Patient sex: F
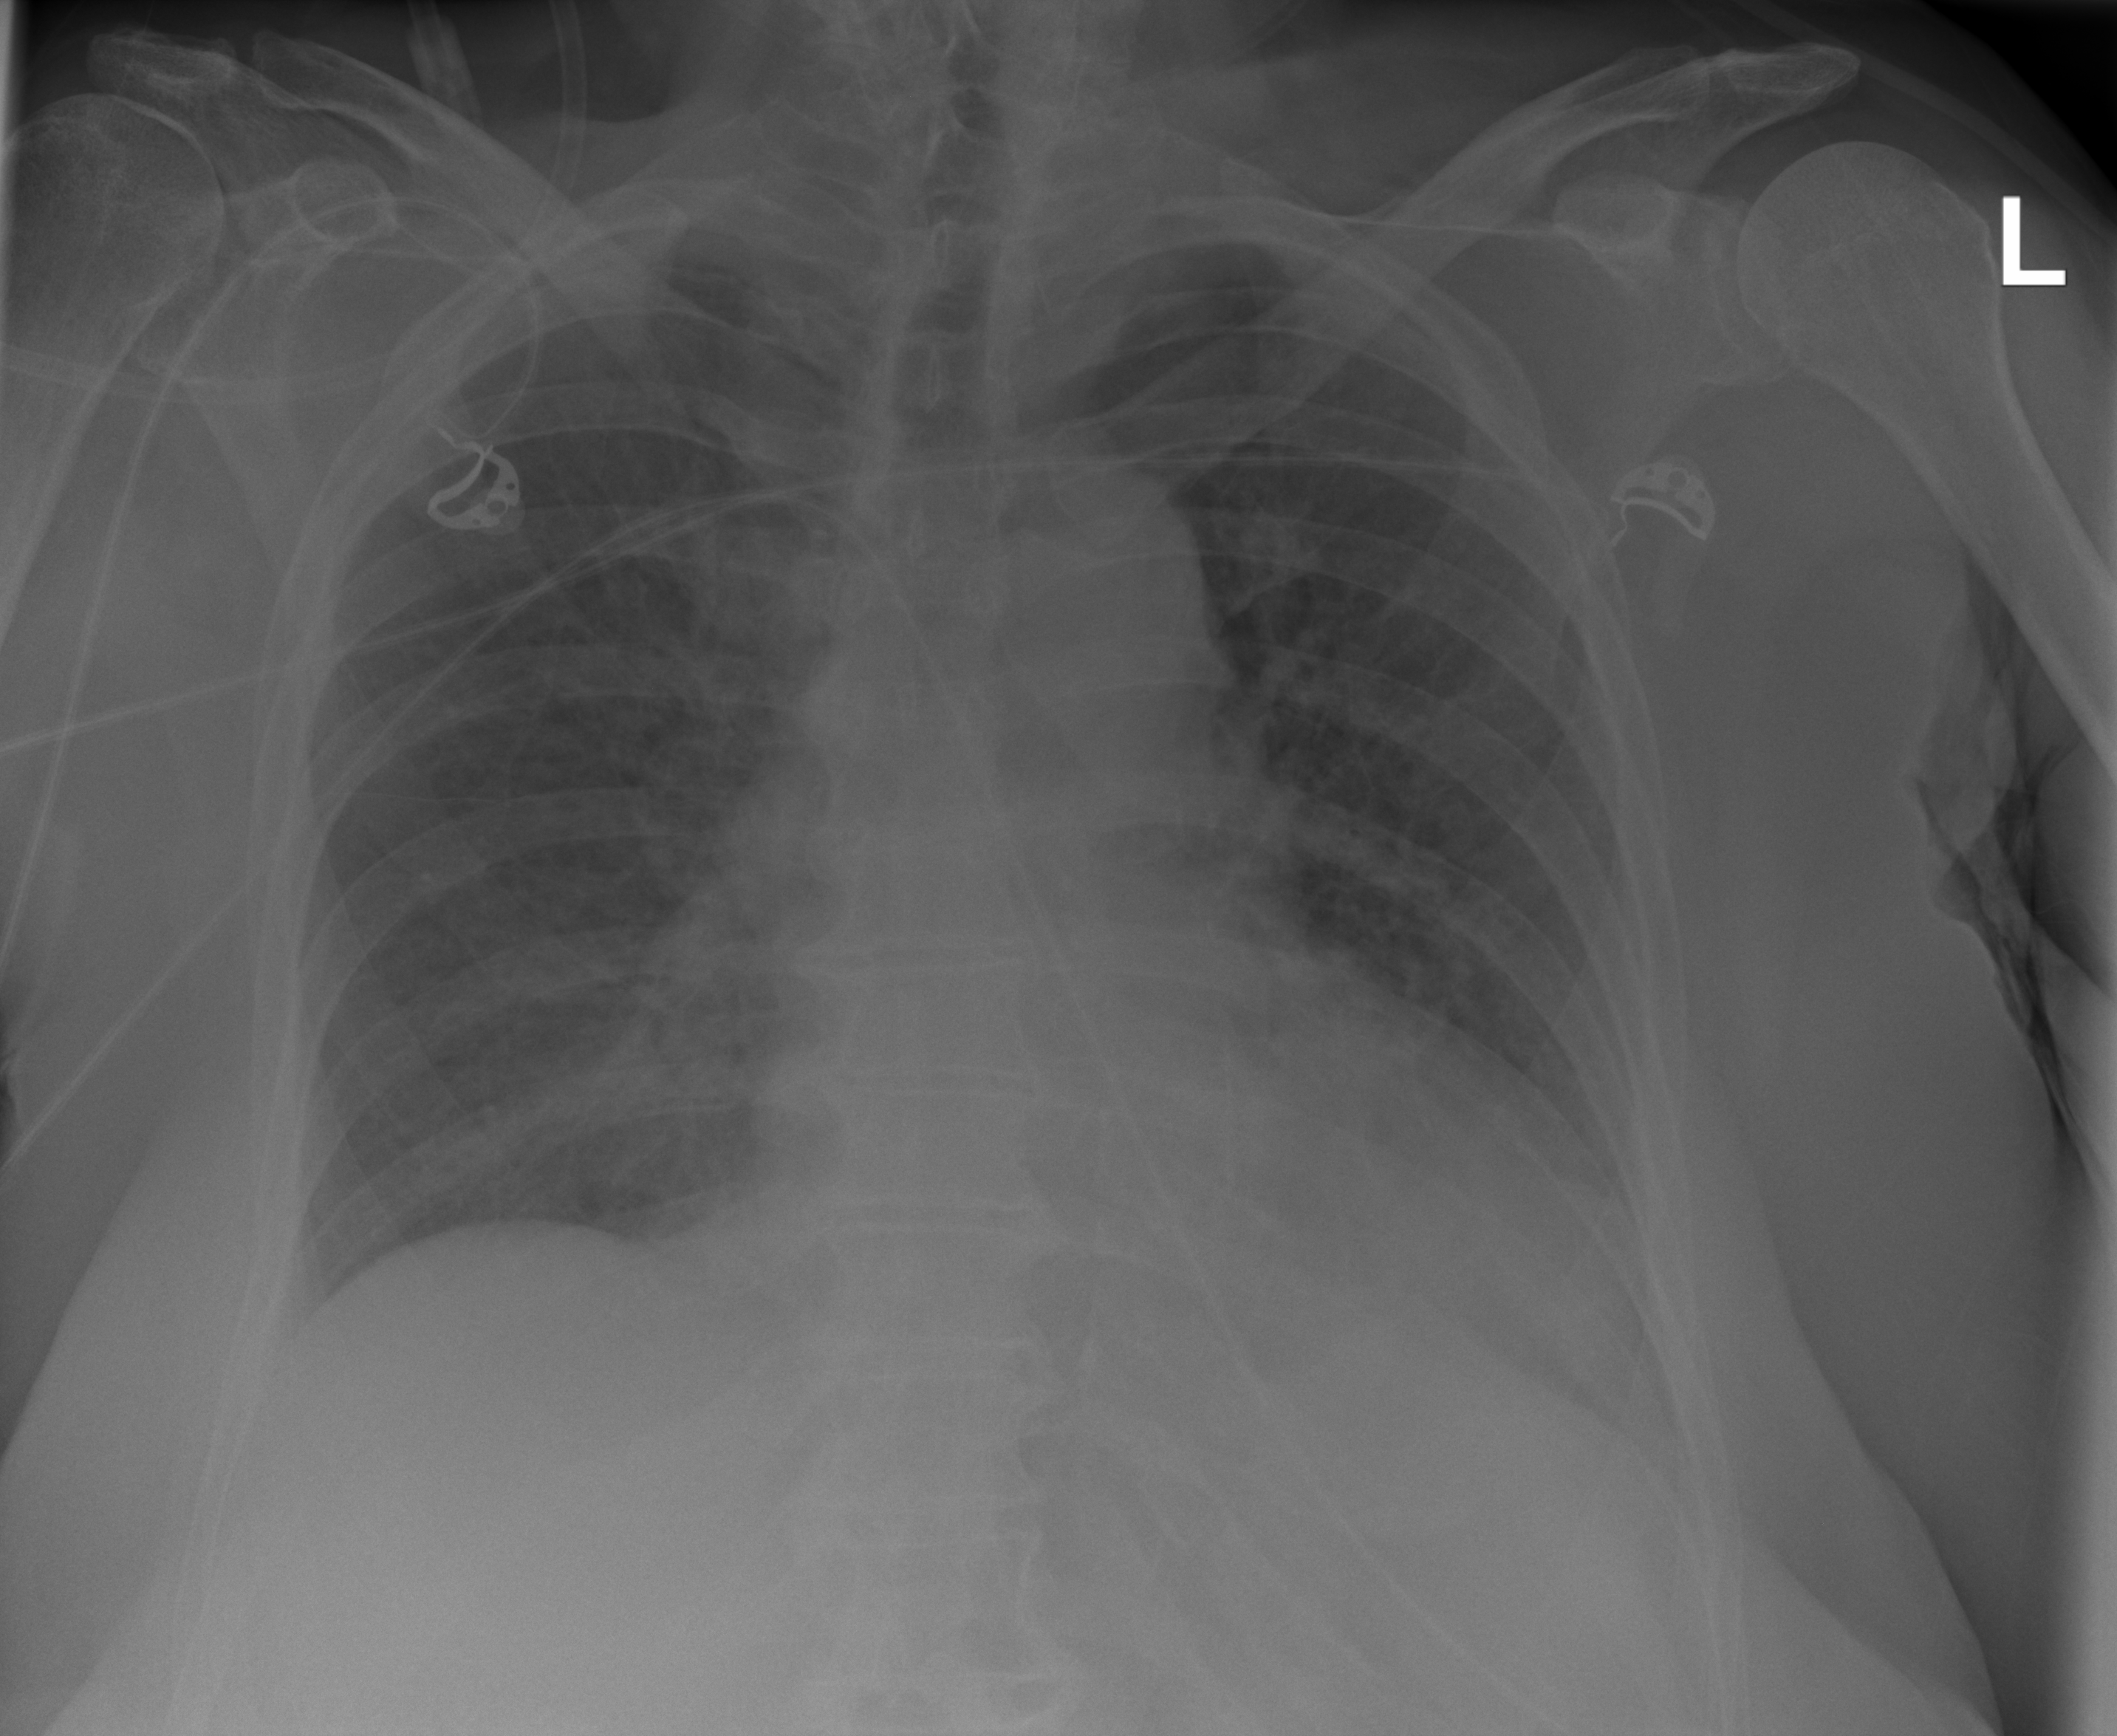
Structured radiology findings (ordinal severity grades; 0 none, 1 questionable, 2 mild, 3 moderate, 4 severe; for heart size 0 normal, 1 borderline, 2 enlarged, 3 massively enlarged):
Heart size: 2
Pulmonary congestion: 0
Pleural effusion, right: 1
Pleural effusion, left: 0
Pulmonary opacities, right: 2
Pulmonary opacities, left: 0
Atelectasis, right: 1
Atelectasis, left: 0